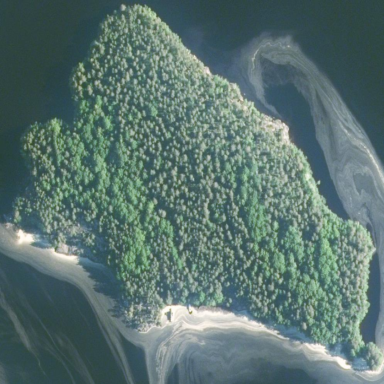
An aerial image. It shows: Forested woodland on charming islet.